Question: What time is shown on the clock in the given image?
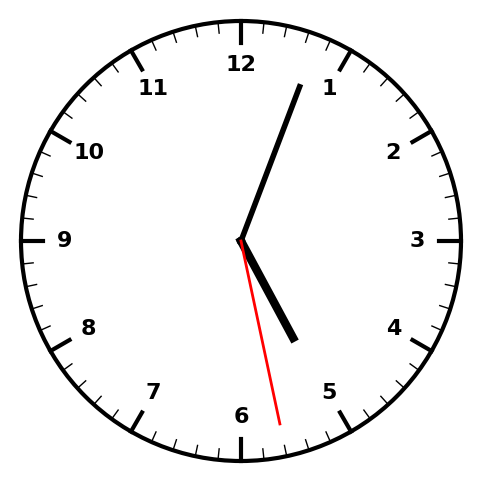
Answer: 05:03:28